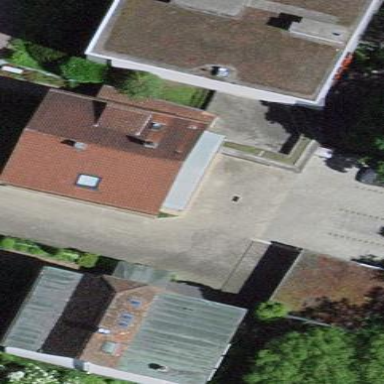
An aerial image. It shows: Simple and straightforward house.